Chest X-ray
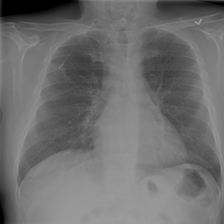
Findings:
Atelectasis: negative
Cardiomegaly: negative
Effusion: negative
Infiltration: negative
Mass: negative
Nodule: negative
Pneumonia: negative
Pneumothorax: negative
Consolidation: negative
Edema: negative
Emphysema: negative
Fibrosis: negative
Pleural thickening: negative
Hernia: negative